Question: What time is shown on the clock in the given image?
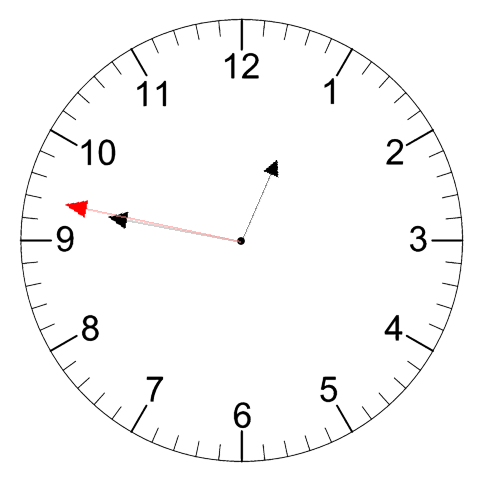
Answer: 12:46:47